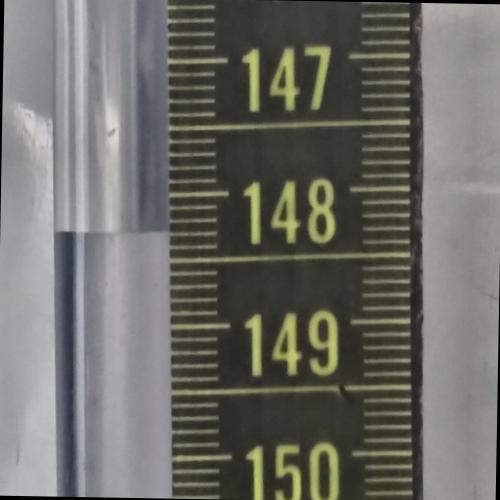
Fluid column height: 148.3 cm